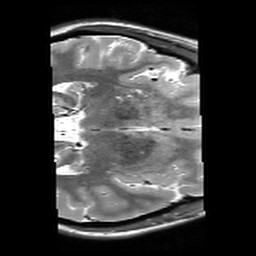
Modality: T2w
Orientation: axial
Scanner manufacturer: siemens
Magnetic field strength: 3 T
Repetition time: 9.86 s
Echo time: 0.05 s